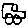
Label: car